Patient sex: F
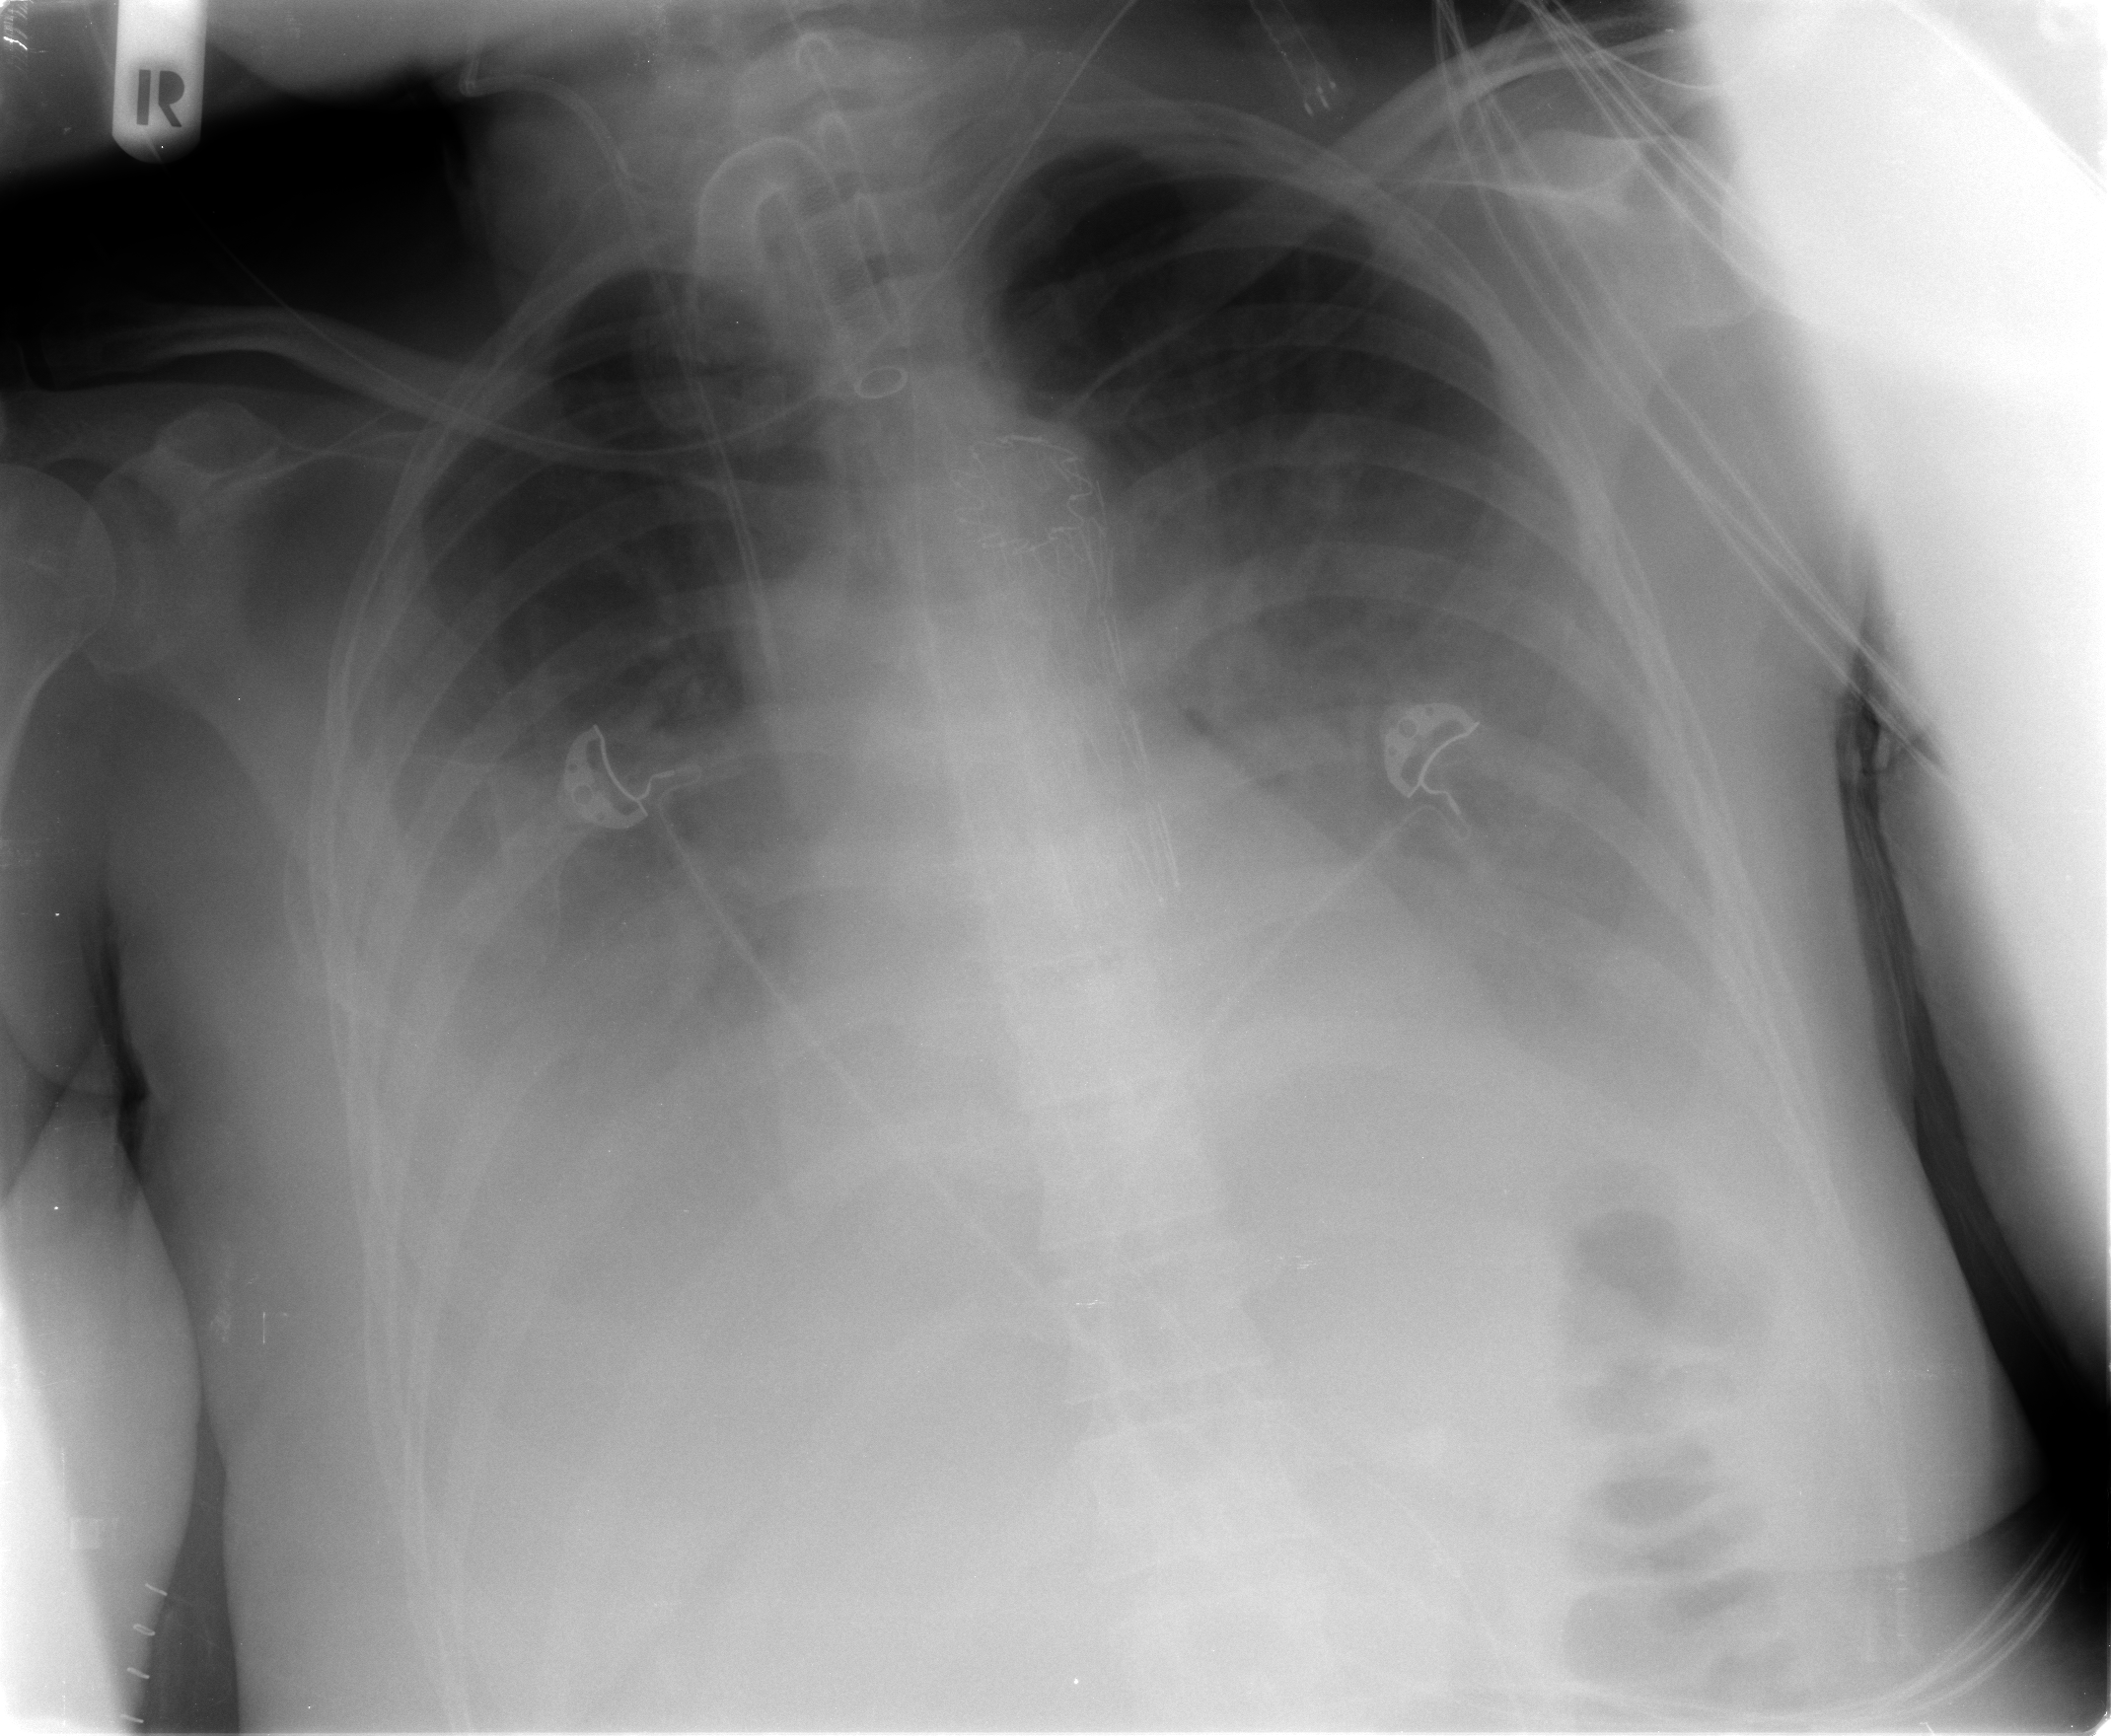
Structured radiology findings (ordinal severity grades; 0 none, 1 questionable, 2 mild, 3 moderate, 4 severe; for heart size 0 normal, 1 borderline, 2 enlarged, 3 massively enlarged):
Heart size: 0
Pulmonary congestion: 2
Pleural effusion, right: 3
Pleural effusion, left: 3
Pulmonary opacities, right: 0
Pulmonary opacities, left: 0
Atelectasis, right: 2
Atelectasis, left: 2